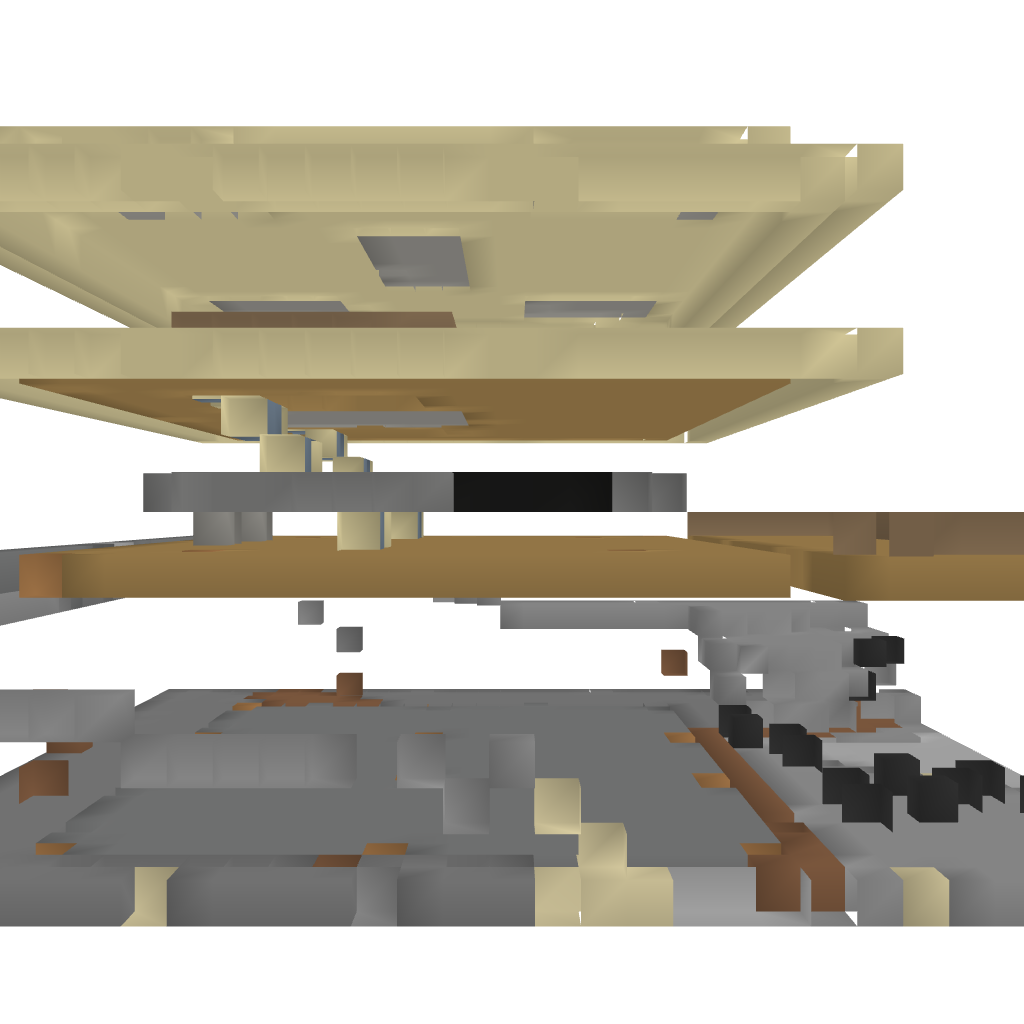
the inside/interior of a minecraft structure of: Modern House